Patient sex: M
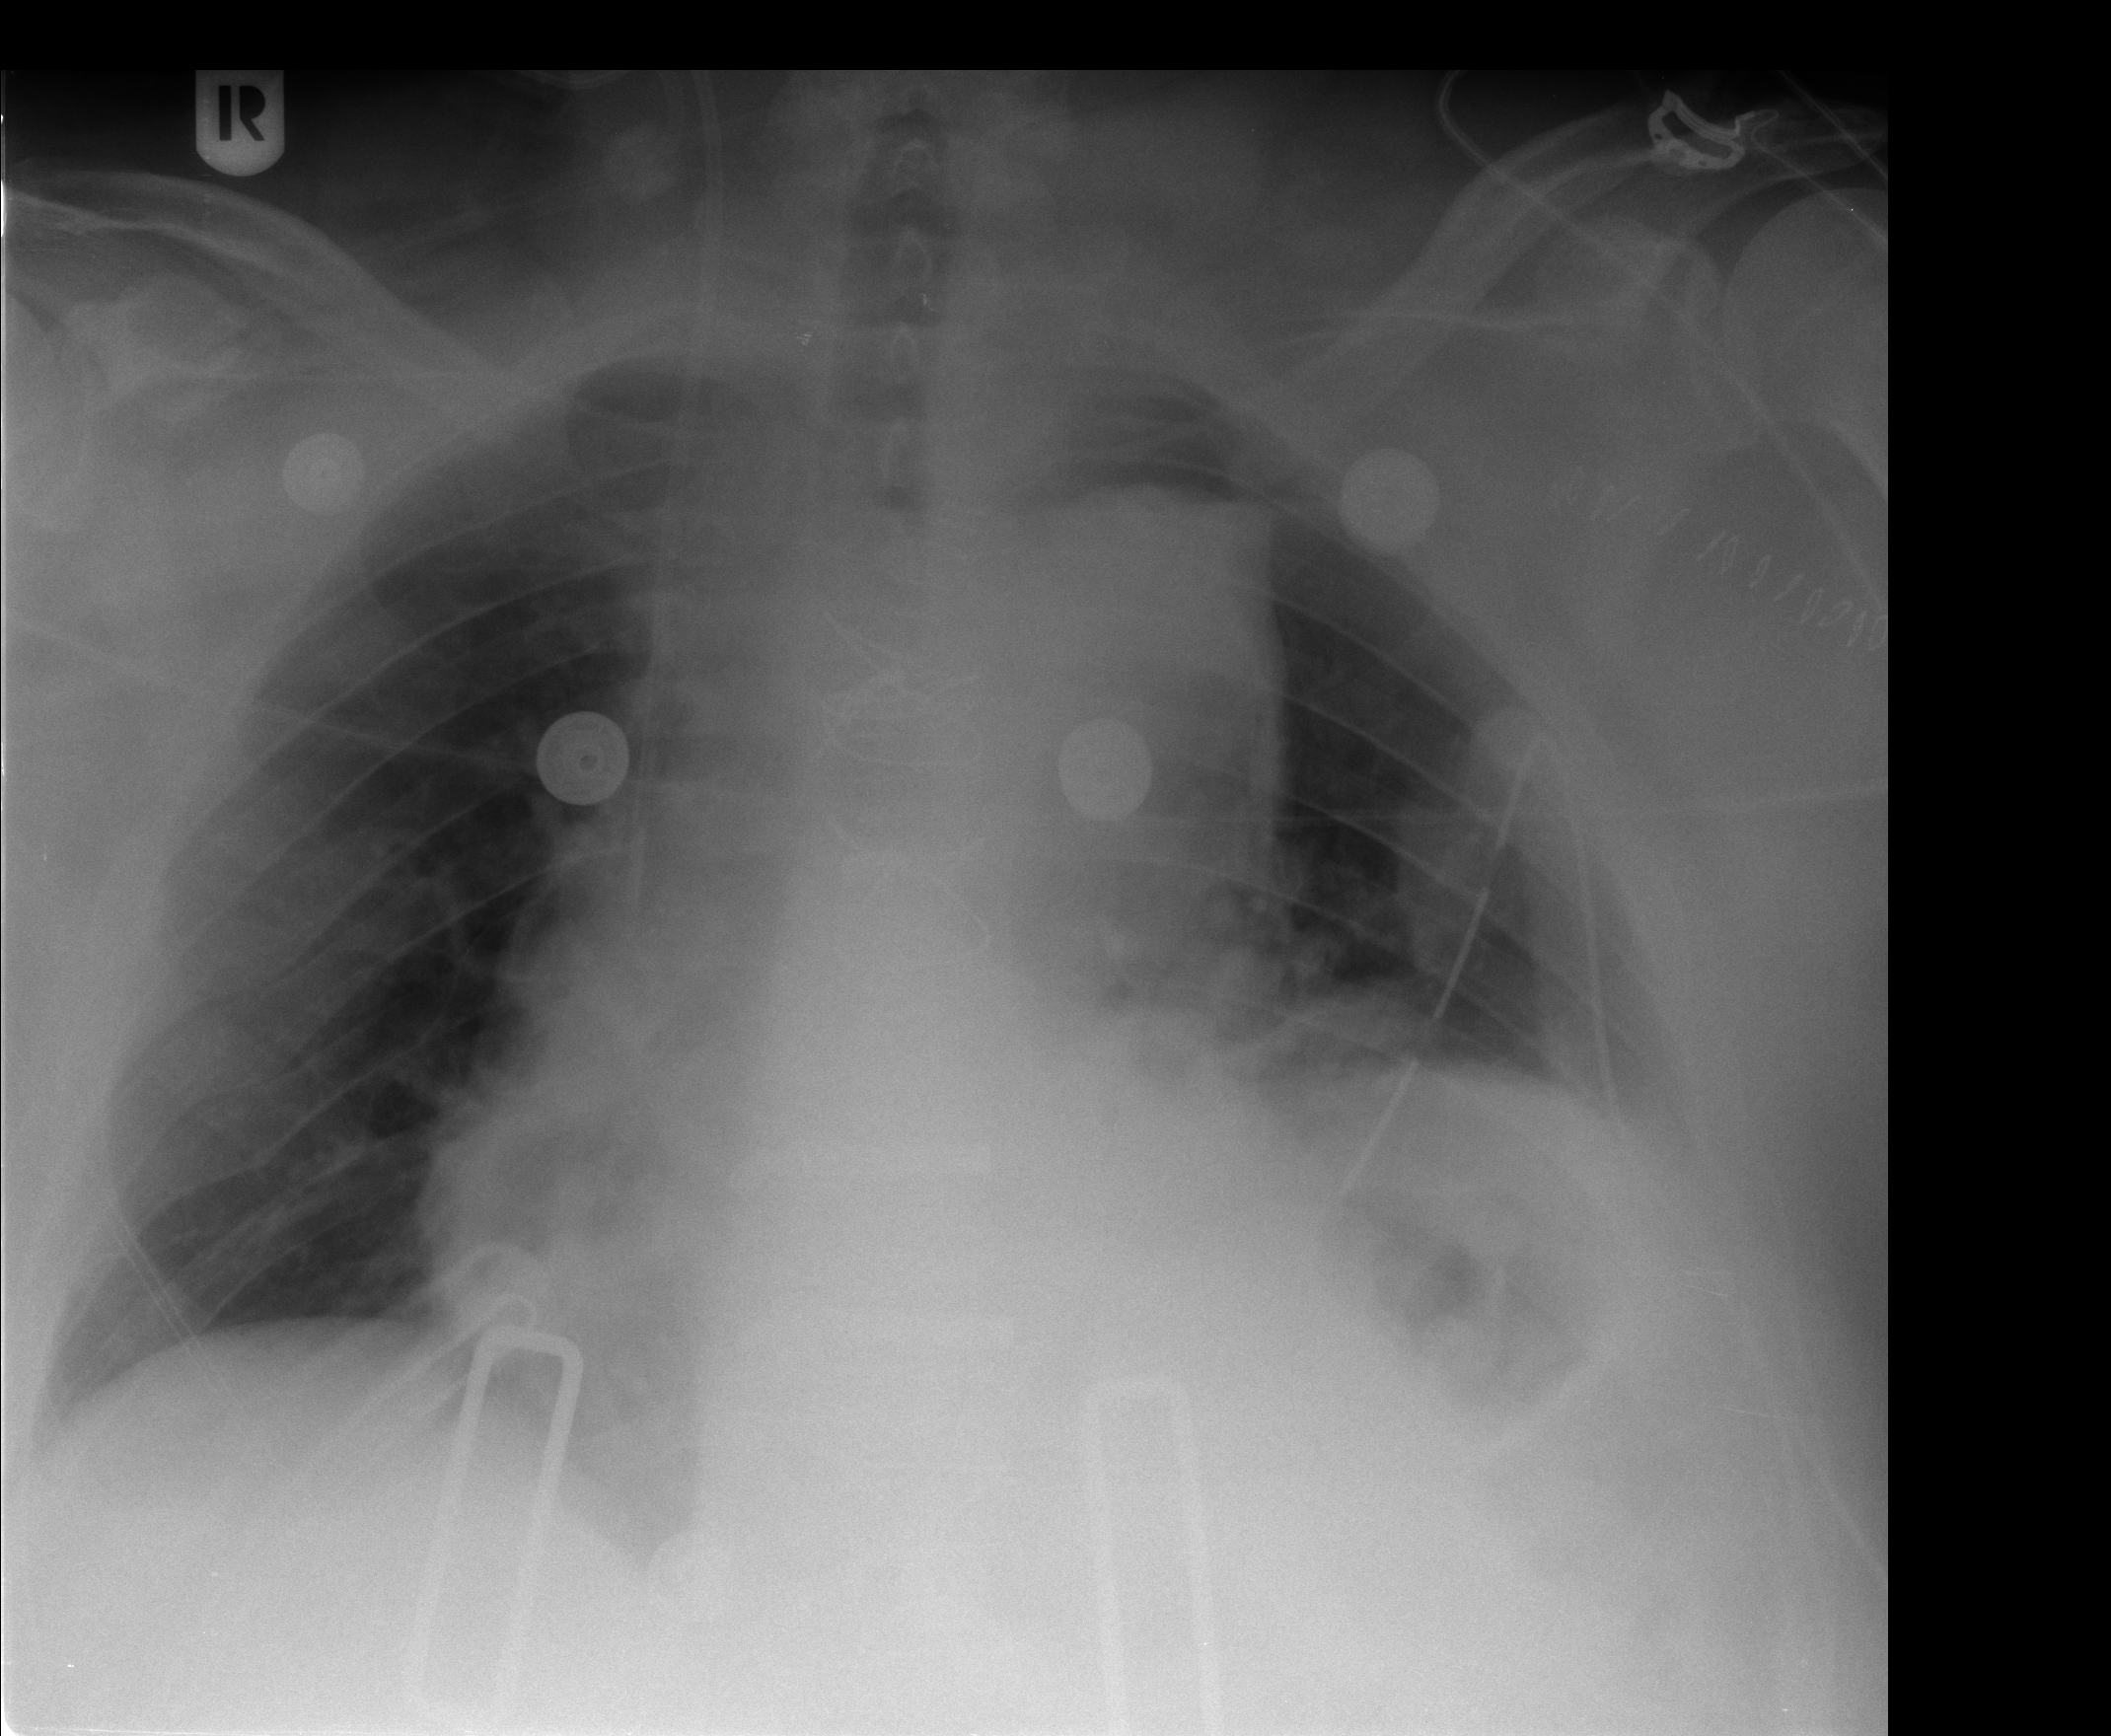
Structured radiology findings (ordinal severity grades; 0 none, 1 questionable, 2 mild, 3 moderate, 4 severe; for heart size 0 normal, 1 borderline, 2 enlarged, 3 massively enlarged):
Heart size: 2
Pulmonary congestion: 0
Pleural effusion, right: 1
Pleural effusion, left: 1
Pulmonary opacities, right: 0
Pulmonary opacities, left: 0
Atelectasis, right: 2
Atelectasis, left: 1